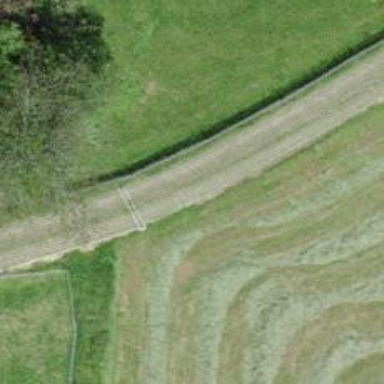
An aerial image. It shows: Track road with grade4 tracktype.